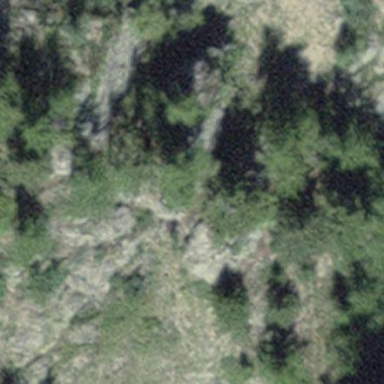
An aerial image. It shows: Forest with needle-leaved trees.